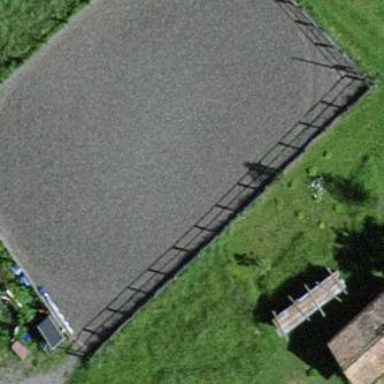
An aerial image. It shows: Equestrian pitch for leisure land activities.